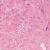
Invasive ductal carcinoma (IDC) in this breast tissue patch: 0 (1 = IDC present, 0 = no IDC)